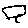
Label: car